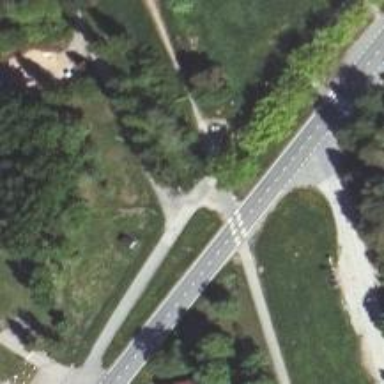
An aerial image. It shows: Uncontrolled zebra crossing on the road.